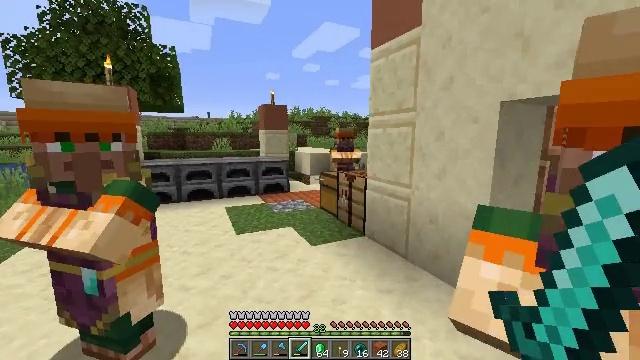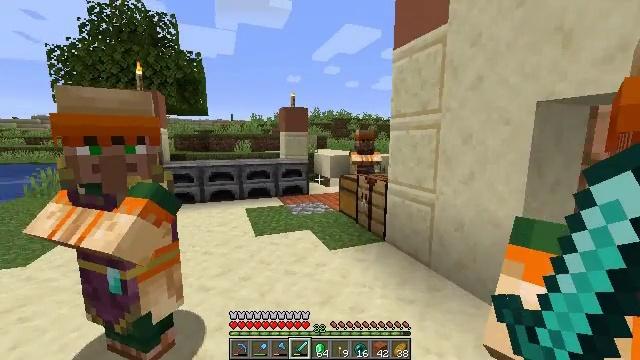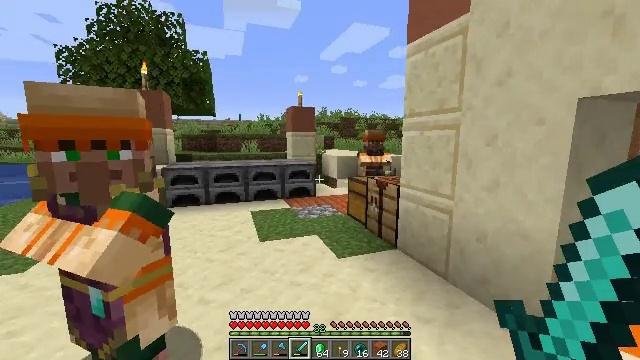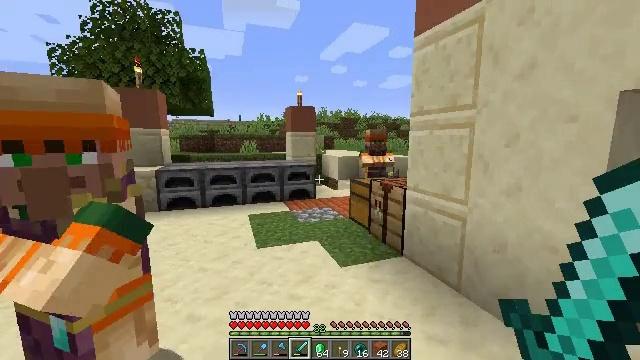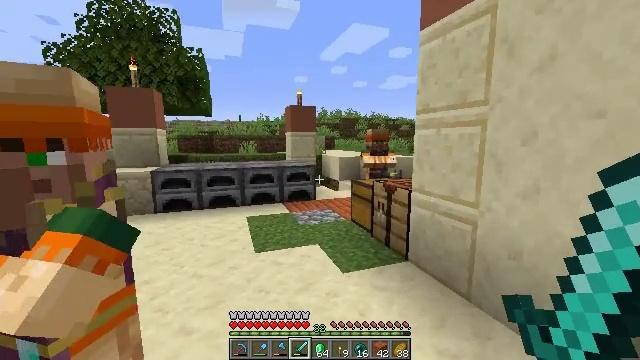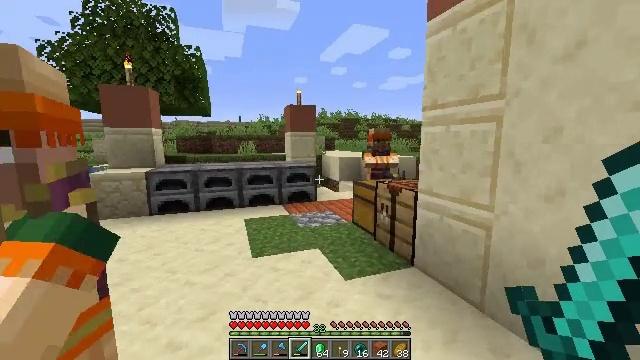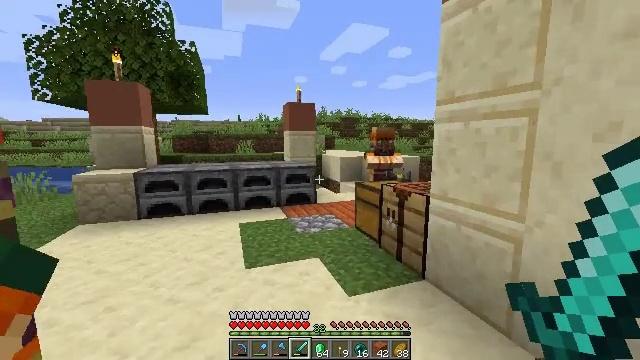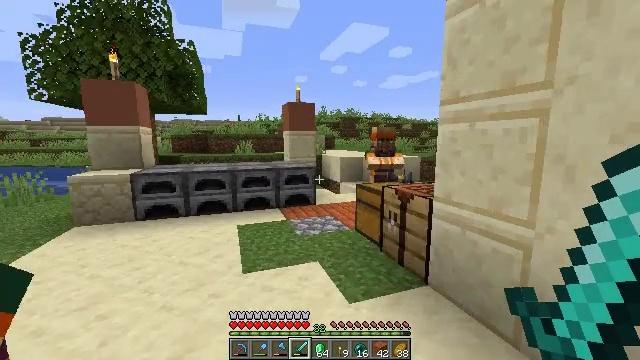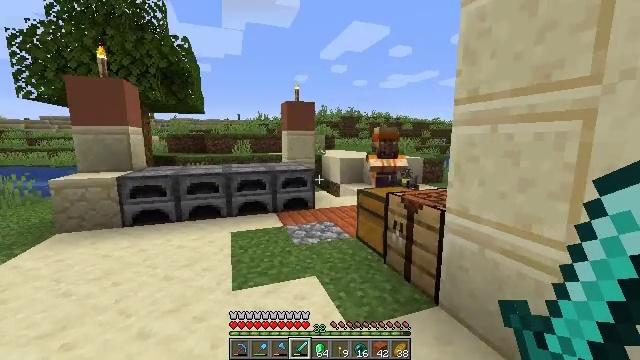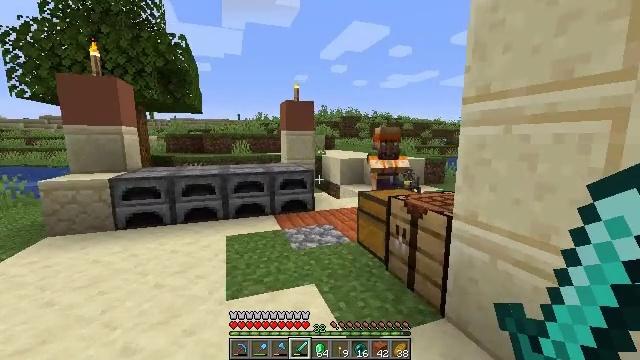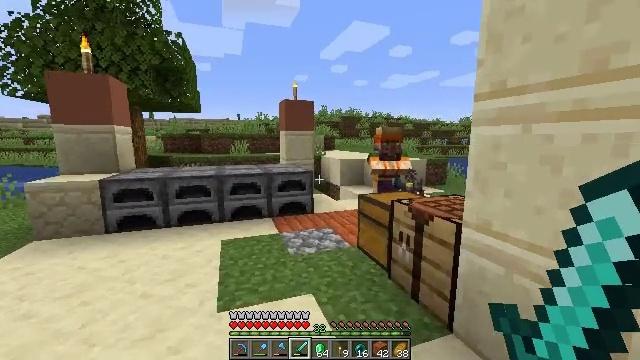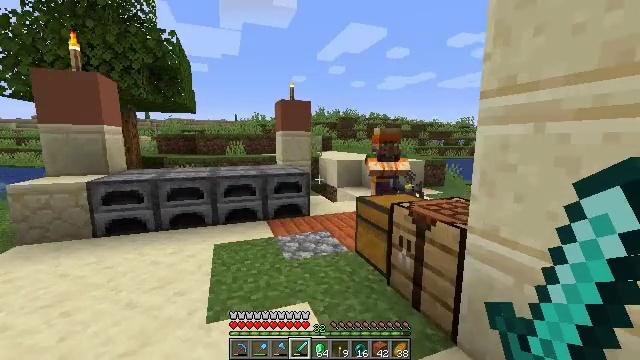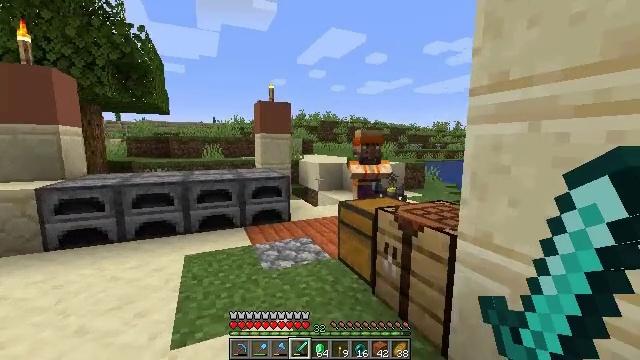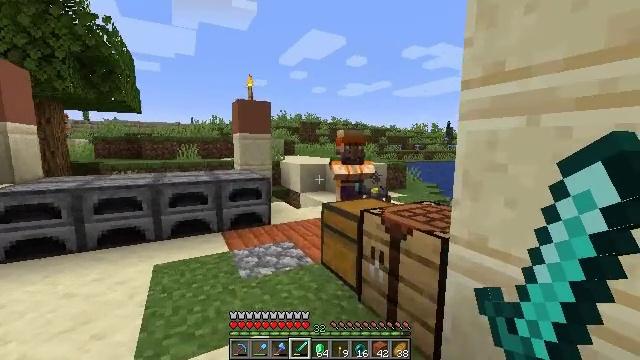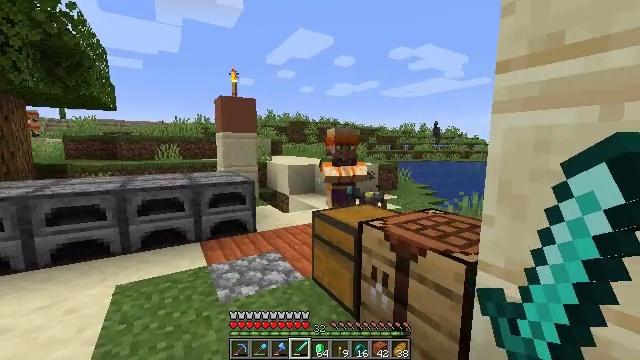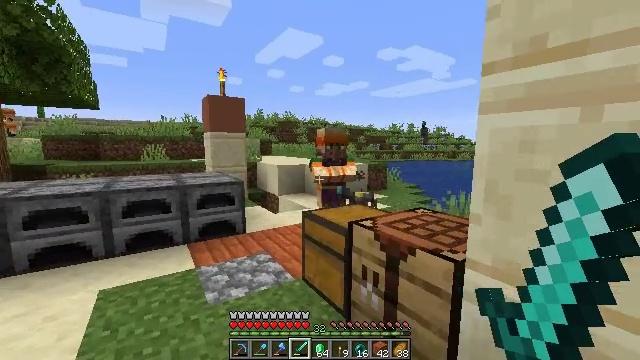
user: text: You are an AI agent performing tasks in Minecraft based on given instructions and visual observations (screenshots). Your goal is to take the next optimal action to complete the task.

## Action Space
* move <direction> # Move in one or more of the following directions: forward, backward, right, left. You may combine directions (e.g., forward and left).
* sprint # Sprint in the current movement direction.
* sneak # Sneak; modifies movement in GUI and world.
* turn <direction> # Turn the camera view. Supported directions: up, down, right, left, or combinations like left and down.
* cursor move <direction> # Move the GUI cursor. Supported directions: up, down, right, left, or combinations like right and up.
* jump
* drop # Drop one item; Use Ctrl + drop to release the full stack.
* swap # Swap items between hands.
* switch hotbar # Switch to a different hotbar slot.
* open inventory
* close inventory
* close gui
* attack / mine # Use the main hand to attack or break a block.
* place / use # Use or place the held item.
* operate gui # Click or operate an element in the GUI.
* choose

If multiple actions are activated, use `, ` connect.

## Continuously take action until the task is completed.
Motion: motion action
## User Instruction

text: Generate an ender pearl.
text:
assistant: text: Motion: move forward, turn left
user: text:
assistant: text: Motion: move forward, turn left
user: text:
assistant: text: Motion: move forward
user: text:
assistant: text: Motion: move forward
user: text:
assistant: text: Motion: move forward
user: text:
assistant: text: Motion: move forward
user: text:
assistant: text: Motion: move forward
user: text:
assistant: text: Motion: move forward
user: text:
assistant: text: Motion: move forward
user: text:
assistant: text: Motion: move forward
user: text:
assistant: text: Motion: move forward
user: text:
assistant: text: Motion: move forward, turn right
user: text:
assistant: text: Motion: move forward, turn right
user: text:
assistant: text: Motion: move forward, turn right
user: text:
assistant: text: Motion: move forward, turn right
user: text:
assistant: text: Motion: move forward and move left, turn right
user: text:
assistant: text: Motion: move forward and move left, turn right
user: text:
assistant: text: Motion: move forward and move left
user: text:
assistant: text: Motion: move forward and move left
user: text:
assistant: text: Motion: move forward and move left
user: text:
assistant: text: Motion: move forward and move left, turn right
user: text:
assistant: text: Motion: move forward and move left, turn right
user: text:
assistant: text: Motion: move forward, turn right
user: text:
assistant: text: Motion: move forward, turn right
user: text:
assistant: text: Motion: move forward, turn right
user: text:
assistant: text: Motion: move forward
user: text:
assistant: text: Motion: move forward
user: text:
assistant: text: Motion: move forward
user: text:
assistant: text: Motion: move forward
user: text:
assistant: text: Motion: move forward, use / place